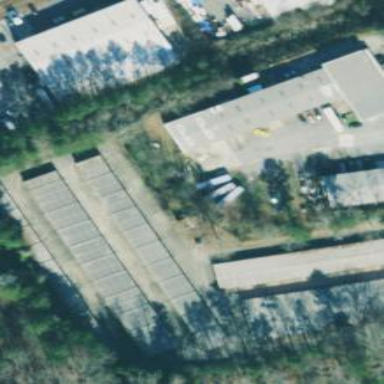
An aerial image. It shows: Storage building.